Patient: sex F, age 69
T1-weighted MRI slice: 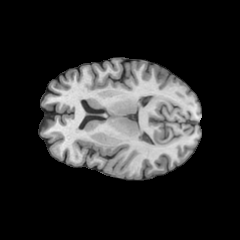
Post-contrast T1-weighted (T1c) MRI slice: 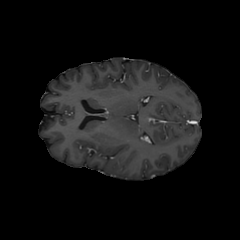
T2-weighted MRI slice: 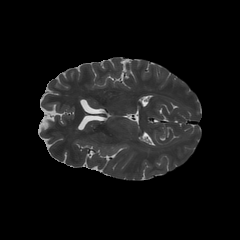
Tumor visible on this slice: yes
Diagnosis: Astrocytoma, IDH-wildtype
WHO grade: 2